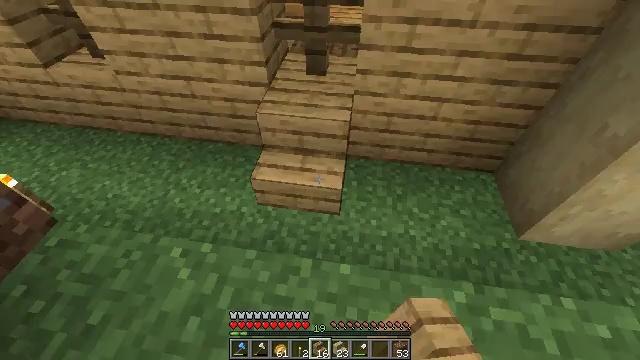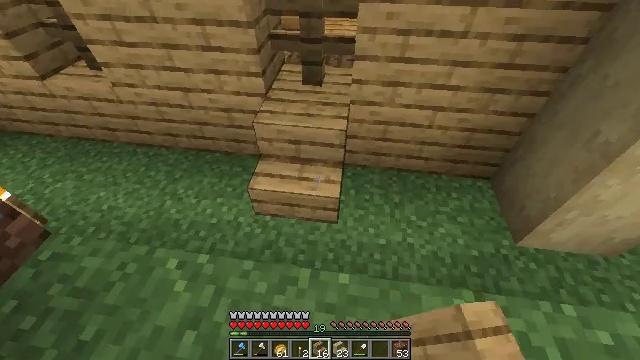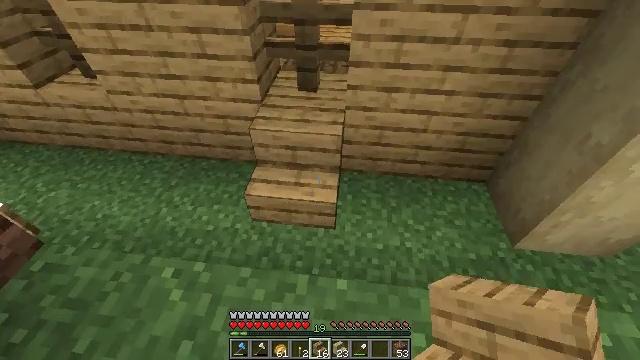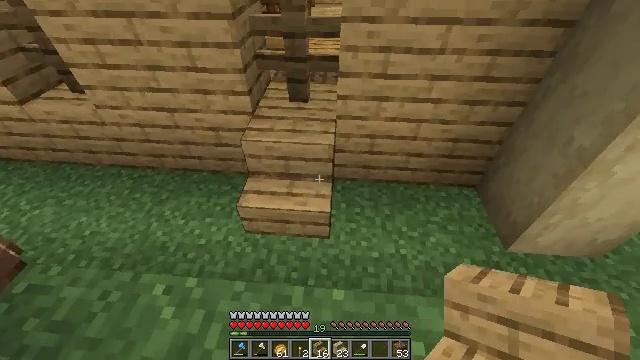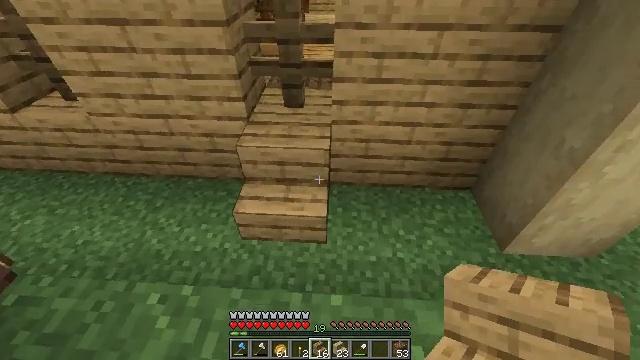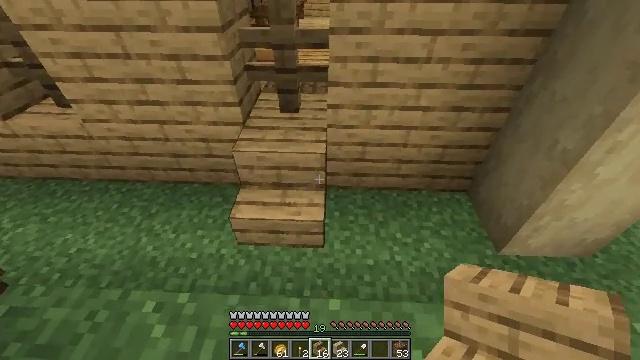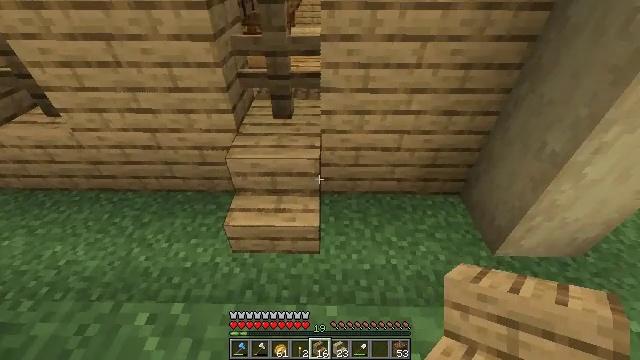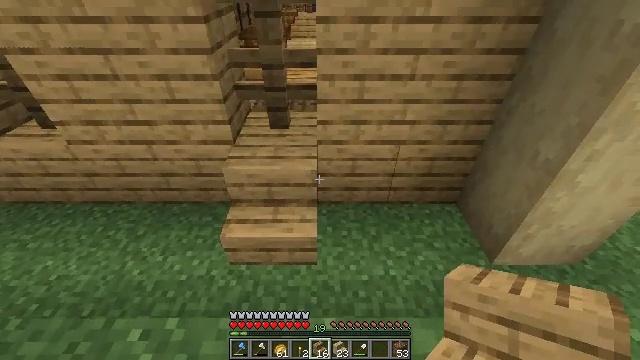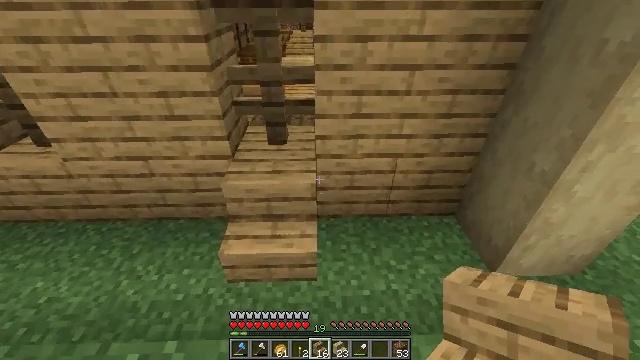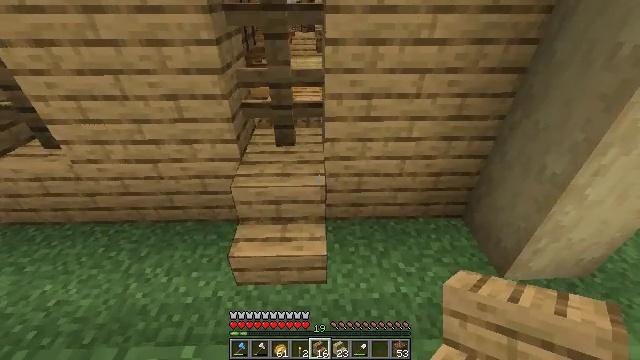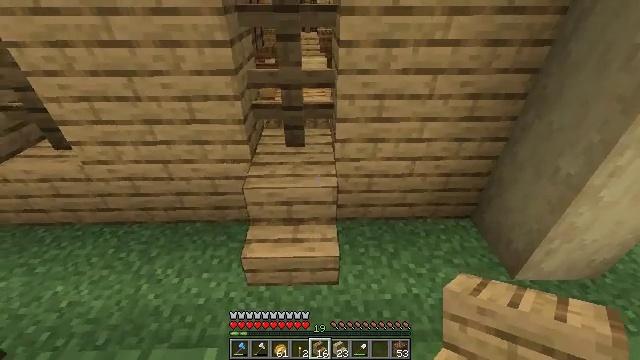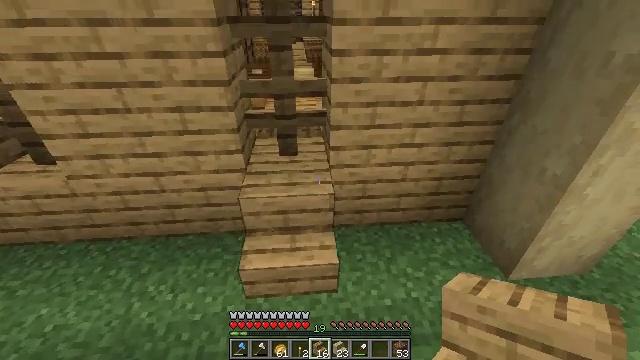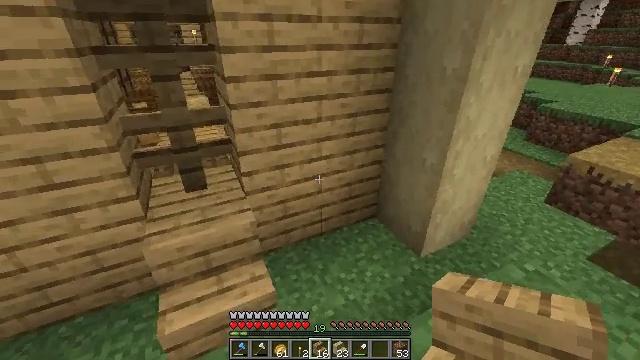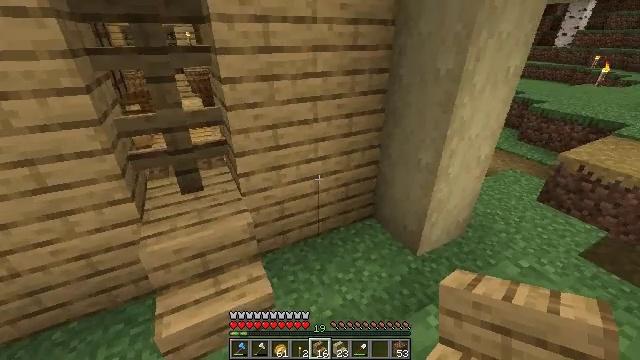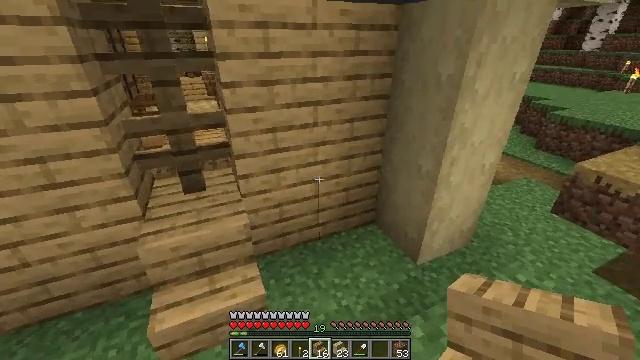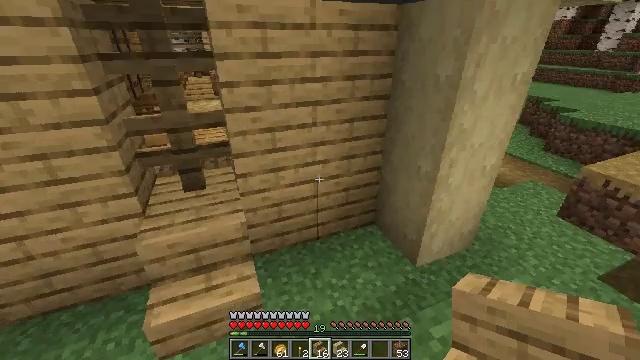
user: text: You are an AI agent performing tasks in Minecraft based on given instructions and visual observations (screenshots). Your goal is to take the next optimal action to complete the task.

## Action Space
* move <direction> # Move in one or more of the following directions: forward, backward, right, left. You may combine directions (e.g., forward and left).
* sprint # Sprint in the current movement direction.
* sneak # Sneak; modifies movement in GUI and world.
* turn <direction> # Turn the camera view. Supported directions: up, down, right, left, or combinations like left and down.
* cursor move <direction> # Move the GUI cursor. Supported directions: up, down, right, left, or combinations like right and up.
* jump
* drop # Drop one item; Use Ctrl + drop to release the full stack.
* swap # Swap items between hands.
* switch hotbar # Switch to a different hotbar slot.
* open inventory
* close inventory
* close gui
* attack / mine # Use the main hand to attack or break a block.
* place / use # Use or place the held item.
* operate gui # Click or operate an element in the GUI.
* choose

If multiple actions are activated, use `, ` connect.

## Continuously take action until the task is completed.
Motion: motion action
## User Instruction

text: Gather some oak stairs for reuse.
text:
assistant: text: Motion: turn up
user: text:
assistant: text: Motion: turn right and up
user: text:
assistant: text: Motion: turn right and up
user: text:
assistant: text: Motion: turn right and up
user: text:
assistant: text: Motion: turn right
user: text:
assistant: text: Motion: turn right and up
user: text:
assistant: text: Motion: turn up
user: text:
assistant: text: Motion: move left, turn right and up
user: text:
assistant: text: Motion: move left
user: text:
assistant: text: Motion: no_op
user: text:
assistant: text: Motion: turn right and up
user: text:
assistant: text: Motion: turn right and up
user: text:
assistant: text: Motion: move right, turn right
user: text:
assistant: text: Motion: move right, turn left
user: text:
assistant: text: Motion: move right, turn left
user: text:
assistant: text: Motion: turn left
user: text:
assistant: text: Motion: turn left
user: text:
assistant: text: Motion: turn left and up
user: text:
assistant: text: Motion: turn left and up
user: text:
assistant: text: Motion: no_op
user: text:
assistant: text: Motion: turn up
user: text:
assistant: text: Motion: no_op
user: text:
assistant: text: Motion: no_op
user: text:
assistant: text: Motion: no_op
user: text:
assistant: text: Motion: no_op
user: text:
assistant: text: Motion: turn right and down
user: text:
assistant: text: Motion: move forward, turn right and down
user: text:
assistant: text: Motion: move forward and move right, turn right
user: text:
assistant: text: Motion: move forward and move right, turn right
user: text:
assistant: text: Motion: move forward and move right, turn right